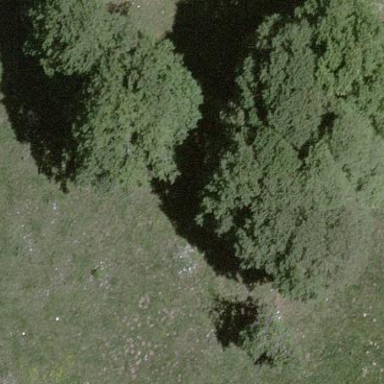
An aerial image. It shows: Forest area.